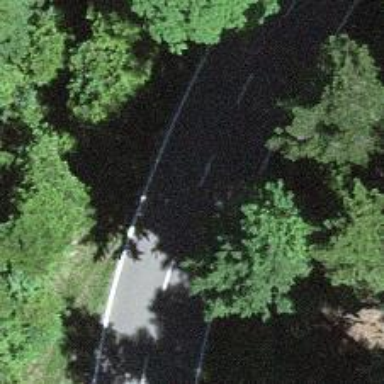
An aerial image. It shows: Tertiary road.